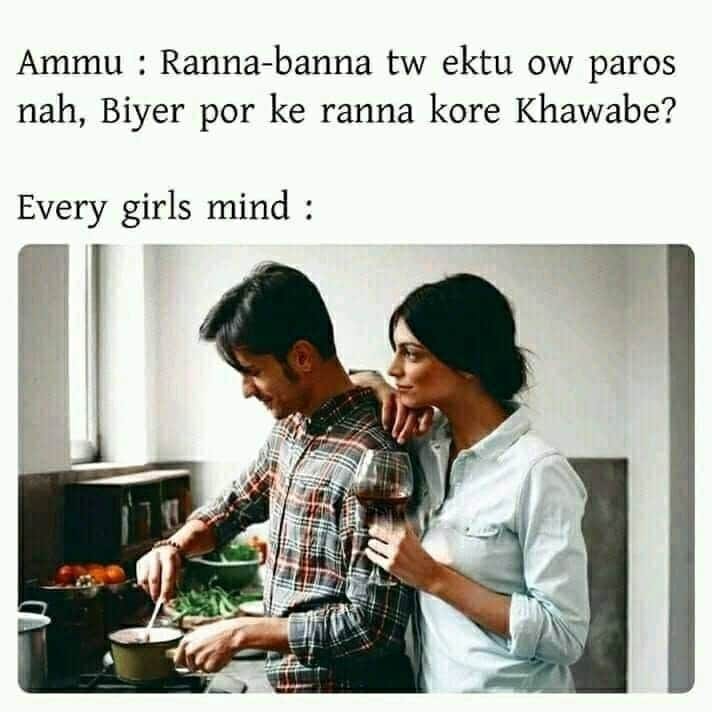
Caption: Ammu : Ranna-banna tw ektu ow paros nah, Biyer por ke kore khawabe ?     Every girls mind :
Label: non-hate